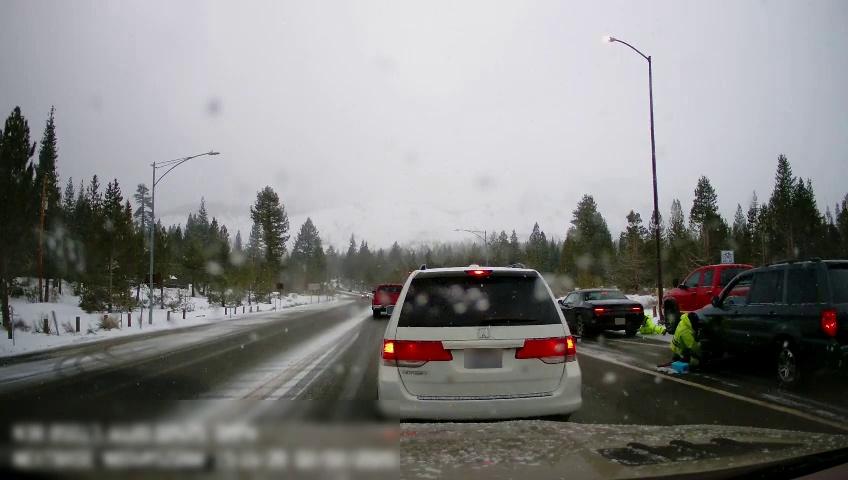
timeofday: Day
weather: Snowy
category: Drivable Space
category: Vehicles | Van
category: Vehicles | SUV
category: Vehicles | Truck
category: Pedestrians
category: Pedestrians
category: Vehicles | Car
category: Vehicles | Truck
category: Lanes | Current Lane
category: Lanes | Alternate Lane
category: Lanes | Alternate Lane
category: Lanes | Alternate Lane
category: Traffic | Signs